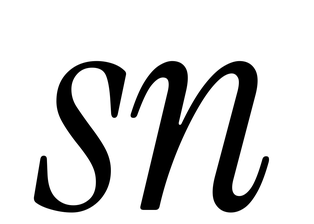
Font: InstrumentSerif-Italic